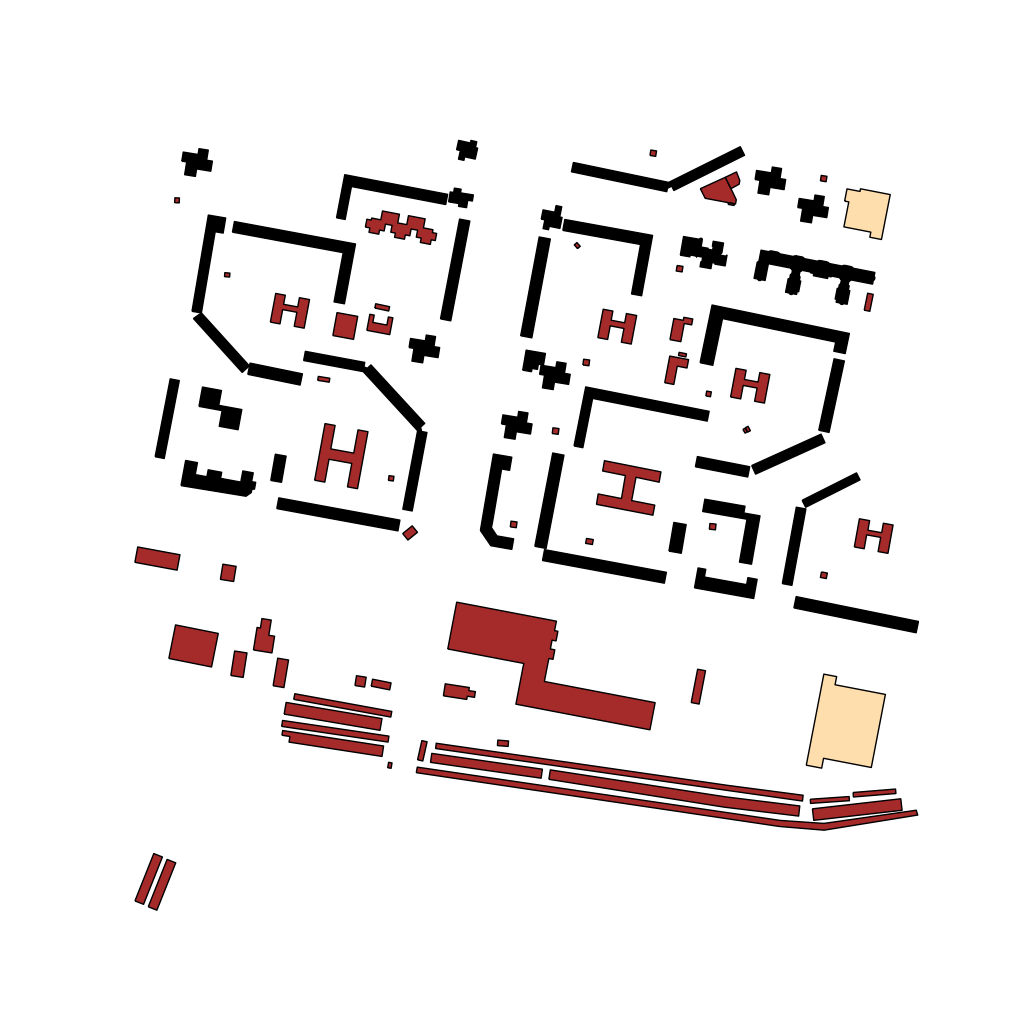
Tags: overhead vector_map, industrial, recreation, residential, modern, soviet, high_rise, individual_rise, low_rise, density_3, Building, Facility, Supermkt, 1.0 km²